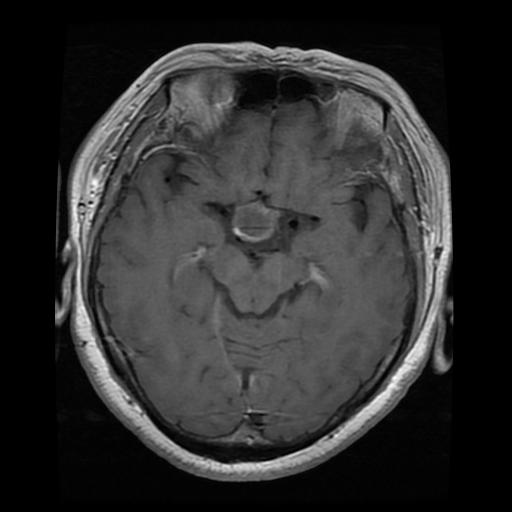
Label: pituitary